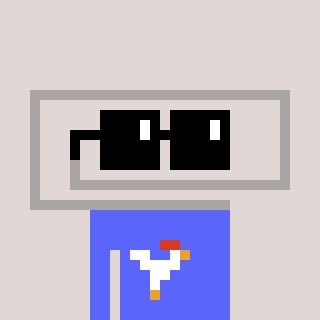
a pixel art character with square black sunglasses, a paperclip-shaped head and a purple-colored body on a warm background